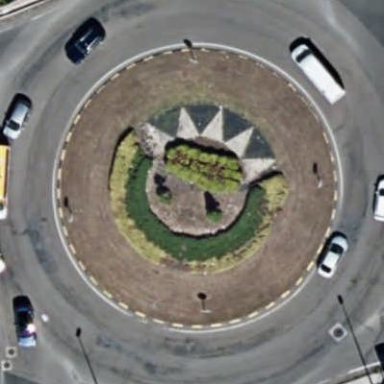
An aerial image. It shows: Secondary road with asphalt surface leading to roundabout.